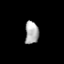
Tissue: prostate
Cell type: NK cells
Senescence score: 0.2652
Nuclear area (px): 303
Mean DAPI intensity: 171.469